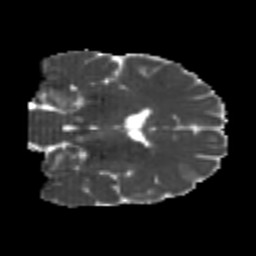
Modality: MD
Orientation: coronal
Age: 24
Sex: male
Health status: healthy
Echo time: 0.074 s